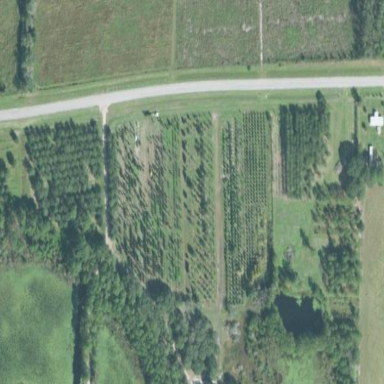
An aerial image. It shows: Plant nursery specializing in trees.